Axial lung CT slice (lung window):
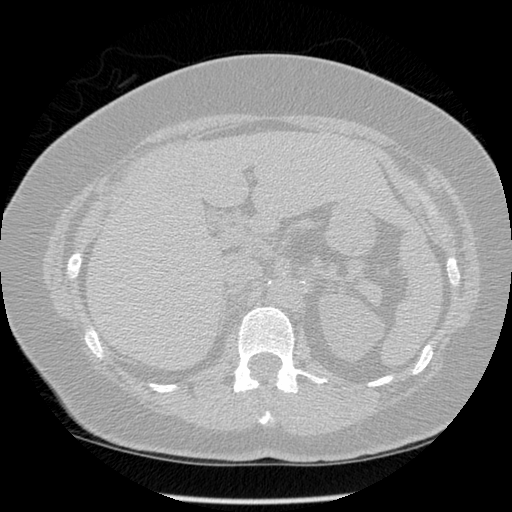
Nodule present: no